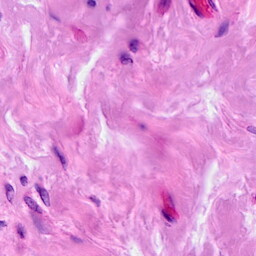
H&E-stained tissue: Breast